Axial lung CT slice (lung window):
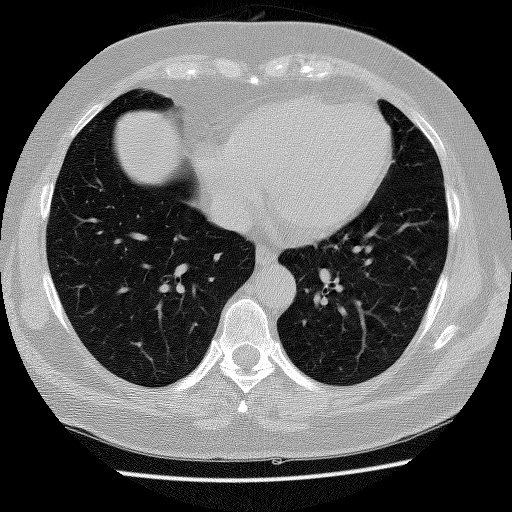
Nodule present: no